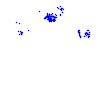
Particle: proton